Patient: sex F, age 76
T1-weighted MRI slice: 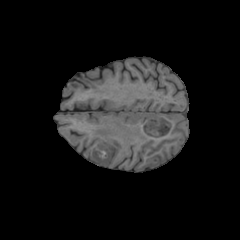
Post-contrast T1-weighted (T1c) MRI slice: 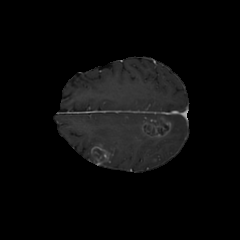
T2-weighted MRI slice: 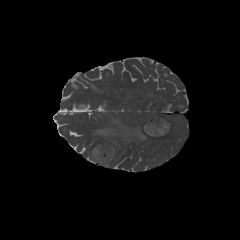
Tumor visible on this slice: yes
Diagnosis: Glioblastoma, IDH-wildtype
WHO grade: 4